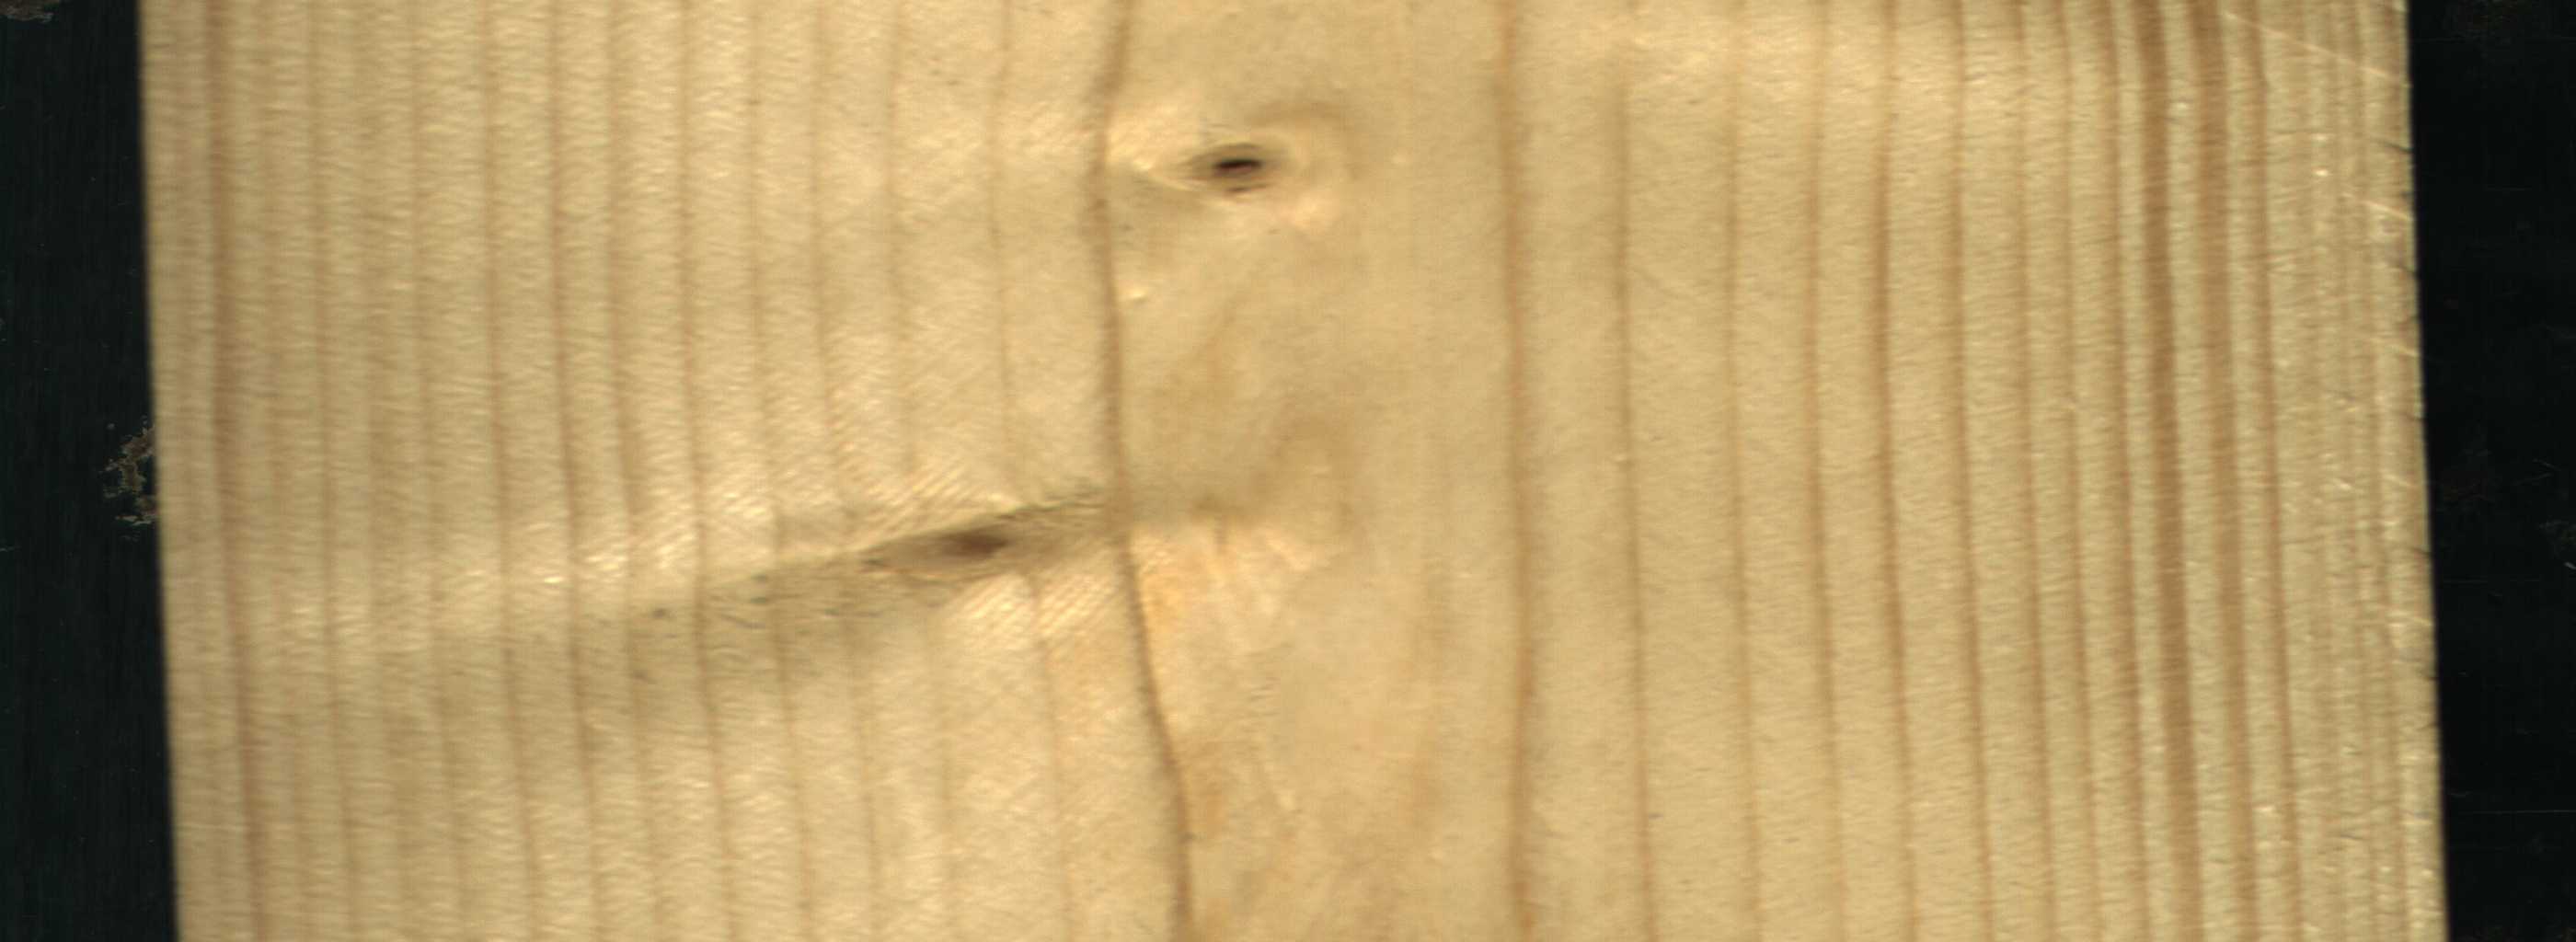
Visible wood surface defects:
Live_Knot
Live_Knot